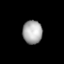
Tissue: lung
Cell type: T cells
Senescence score: 0.6137
Nuclear area (px): 450
Mean DAPI intensity: 168.989